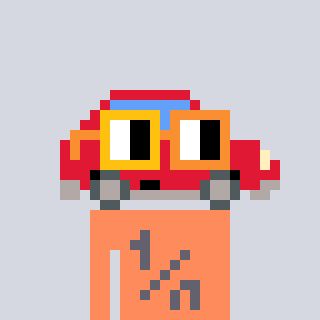
a pixel art character with square yellow and orange glasses, a car-shaped head and a peachy-colored body on a cool background